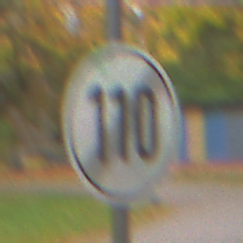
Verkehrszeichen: EndeGeschwindigkeit110
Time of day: Midday
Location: Outdoor (Nature)
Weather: Overcast
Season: Autumn
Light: Natural